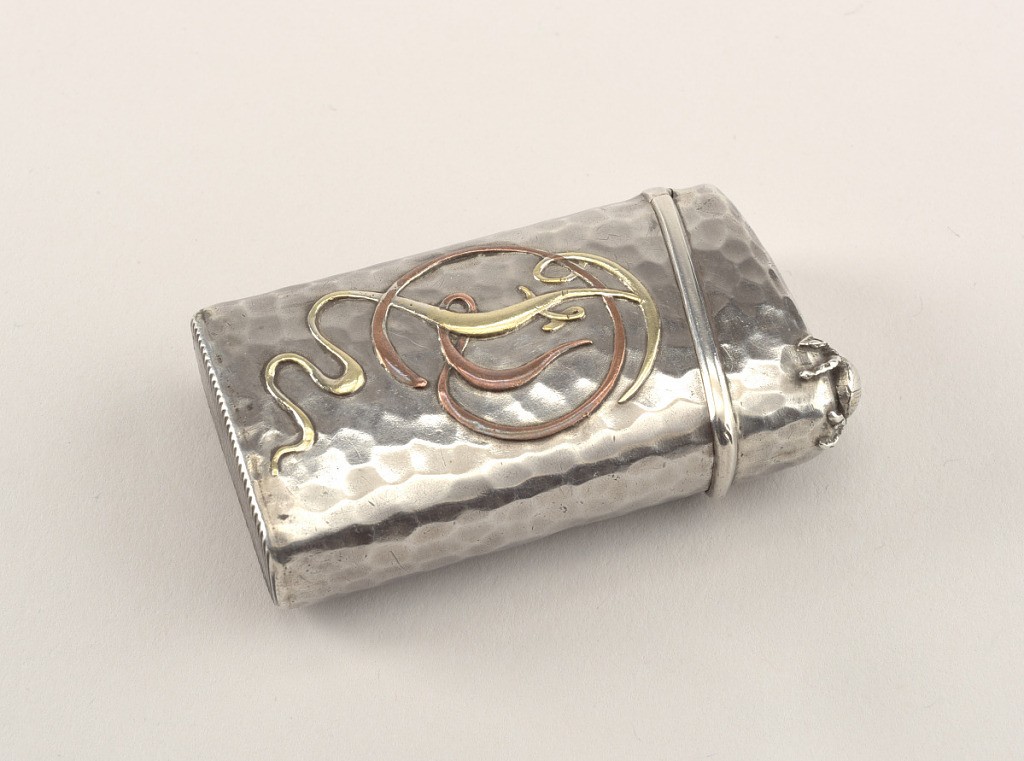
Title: Matchsafe
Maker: Tiffany & Company, American, established 1853
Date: ca. 1880
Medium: Hammered silver, copper, brass
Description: Matchsafe in Japanese style. Oblong, rounded corners, with overall hand hammered surface, featuring applied decoration of a copper maple leaf and brass maple seed on front side, small applied beetle on top corner of lid, stylized monogram (FD) in brass and copper on reverse. Lid, hinged on side, opens on the diagonal. Striker on bottom.